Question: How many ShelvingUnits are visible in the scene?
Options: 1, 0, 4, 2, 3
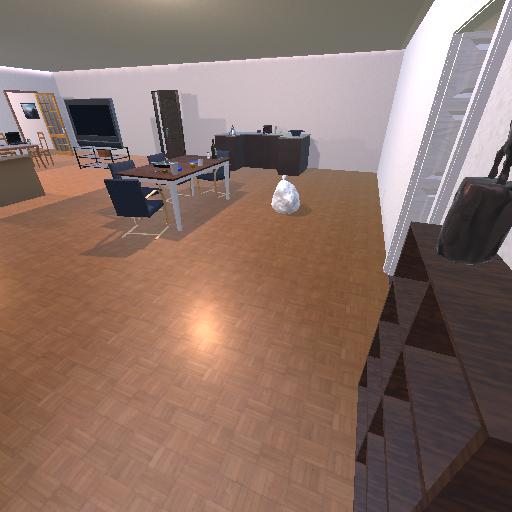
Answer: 1